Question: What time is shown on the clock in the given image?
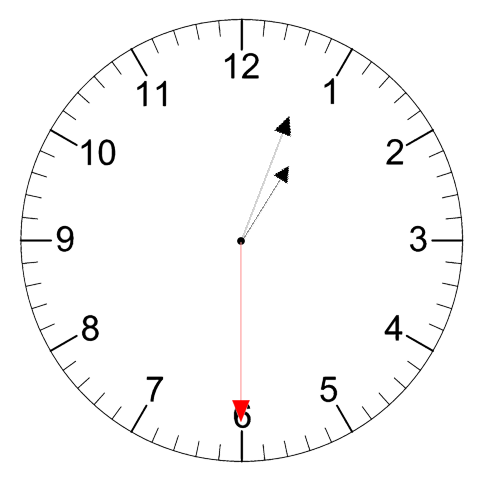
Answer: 01:03:30